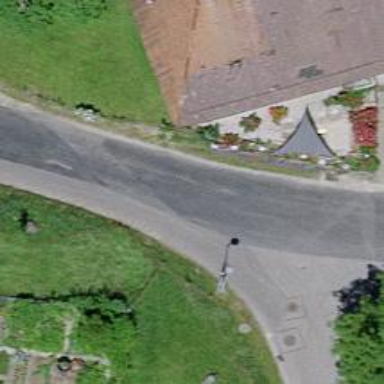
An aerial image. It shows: Asphalt road classified as tertiary.